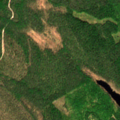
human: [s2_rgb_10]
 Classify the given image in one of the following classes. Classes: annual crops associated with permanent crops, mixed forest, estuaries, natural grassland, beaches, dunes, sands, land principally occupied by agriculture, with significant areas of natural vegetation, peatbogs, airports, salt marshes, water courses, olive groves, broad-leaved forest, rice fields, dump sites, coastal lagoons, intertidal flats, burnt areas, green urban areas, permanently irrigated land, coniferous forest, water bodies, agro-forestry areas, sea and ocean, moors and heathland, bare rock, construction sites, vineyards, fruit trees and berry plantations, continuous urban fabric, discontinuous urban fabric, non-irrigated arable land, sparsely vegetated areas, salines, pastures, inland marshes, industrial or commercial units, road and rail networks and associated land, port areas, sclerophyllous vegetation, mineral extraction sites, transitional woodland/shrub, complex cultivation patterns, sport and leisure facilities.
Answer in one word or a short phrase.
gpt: coniferous forest, mixed forest, transitional woodland/shrub